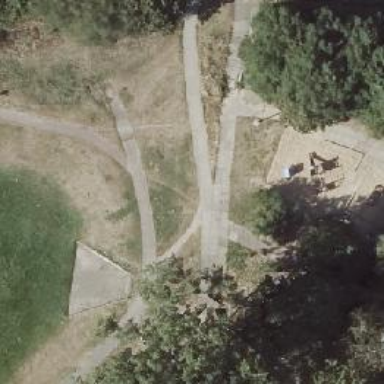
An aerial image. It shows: Footway made of concrete plates.